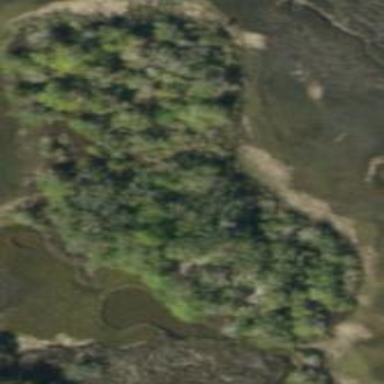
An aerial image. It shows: Mixed woodland with various types of leaves.